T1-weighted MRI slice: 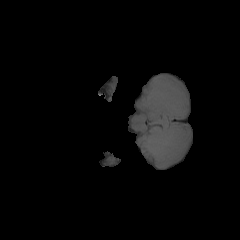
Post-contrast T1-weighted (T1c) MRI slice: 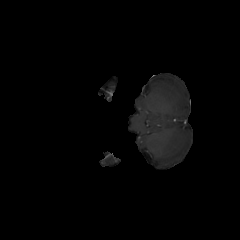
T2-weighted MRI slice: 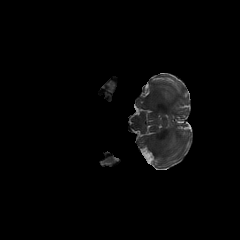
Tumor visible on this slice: no